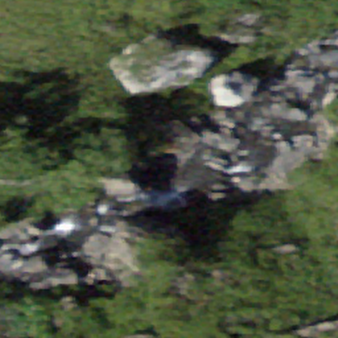
Label: bouldering_area